Interaction volume radius: 10 \u00c5
Interaction volume height: 30 \u00c5
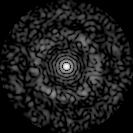
Disorder parameter: 0.8264